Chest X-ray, PA view. Patient: 43 years old, sex M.
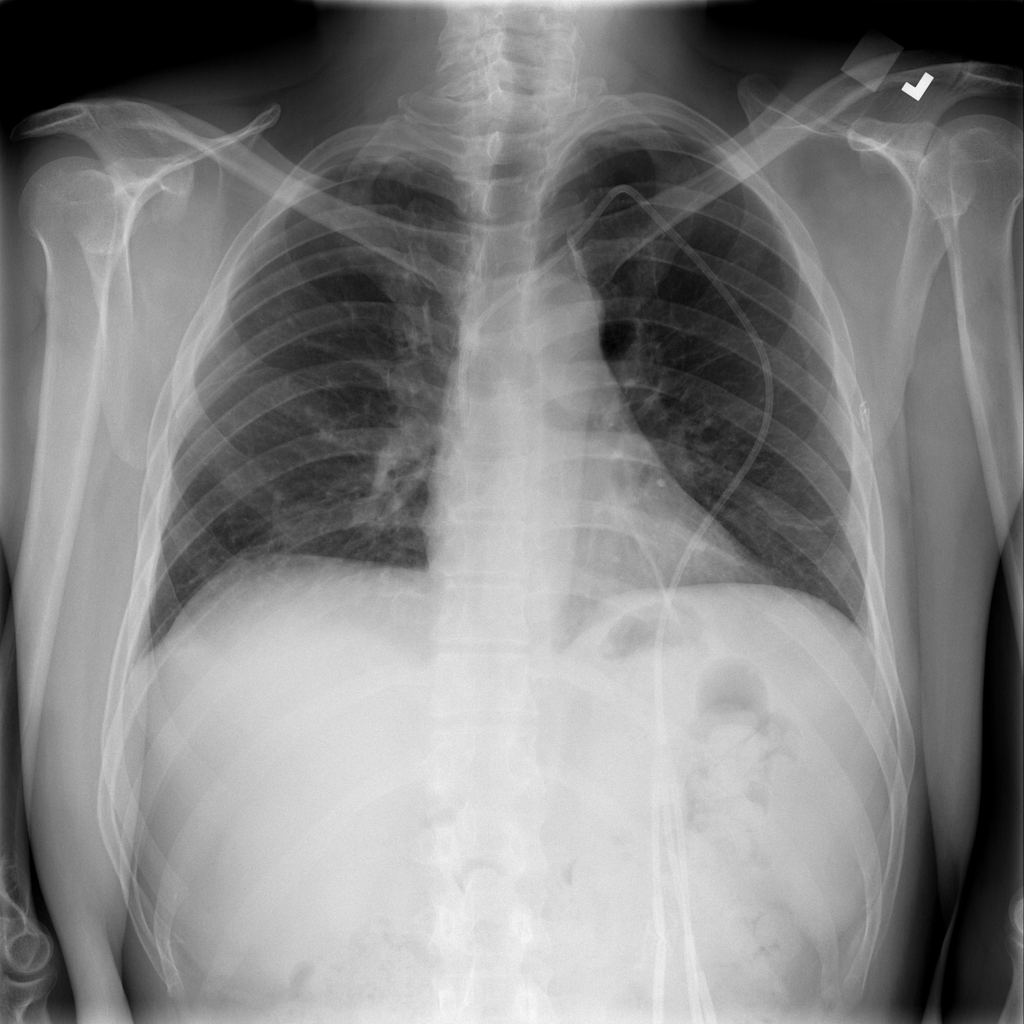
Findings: No Finding